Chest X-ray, AP view. Patient: 22 years old, sex M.
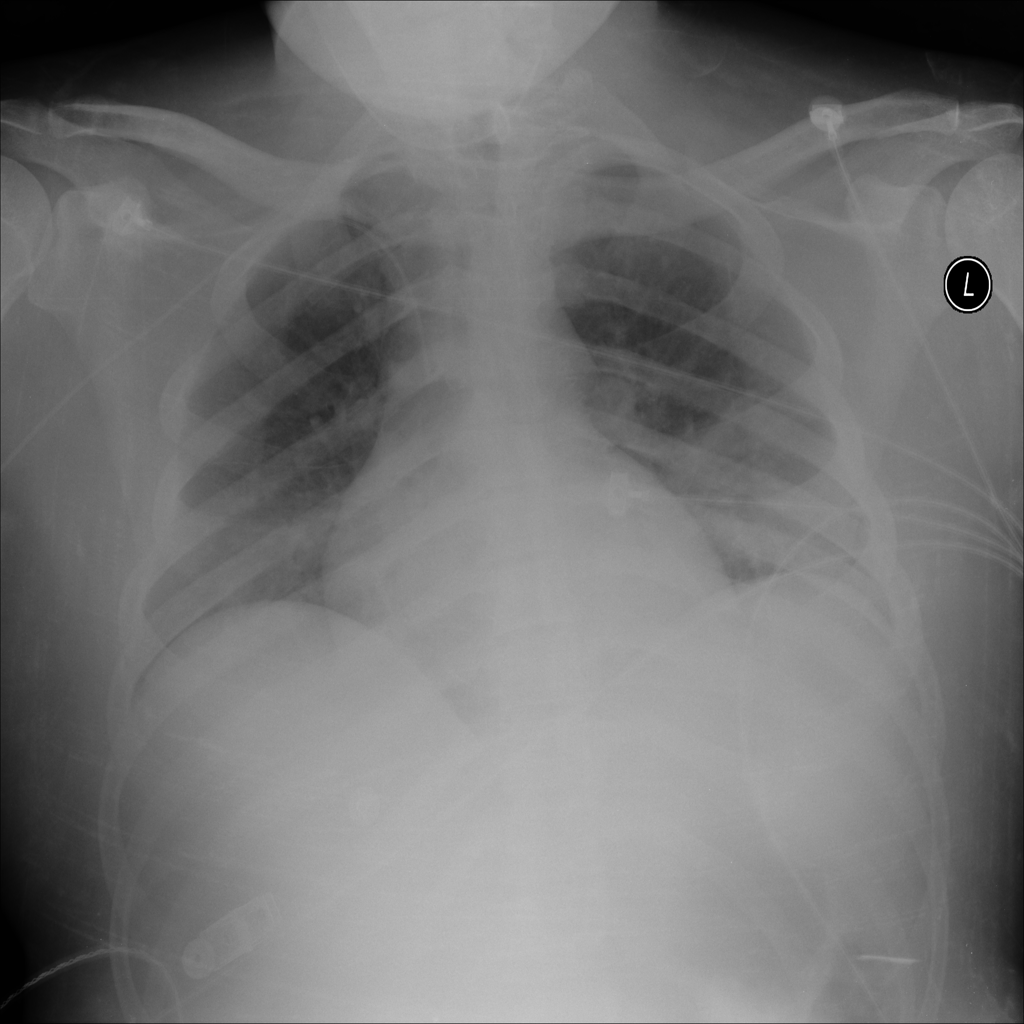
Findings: Infiltration